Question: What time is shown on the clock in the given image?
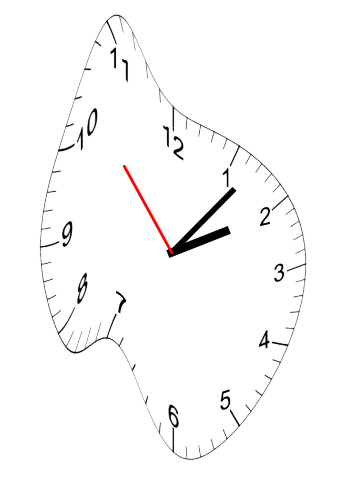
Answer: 02:06:53